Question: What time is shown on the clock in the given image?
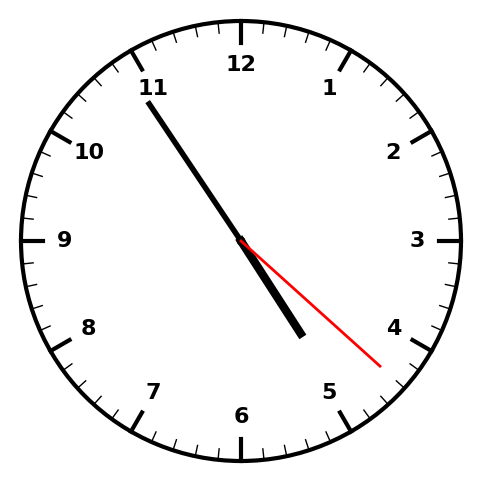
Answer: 04:54:22